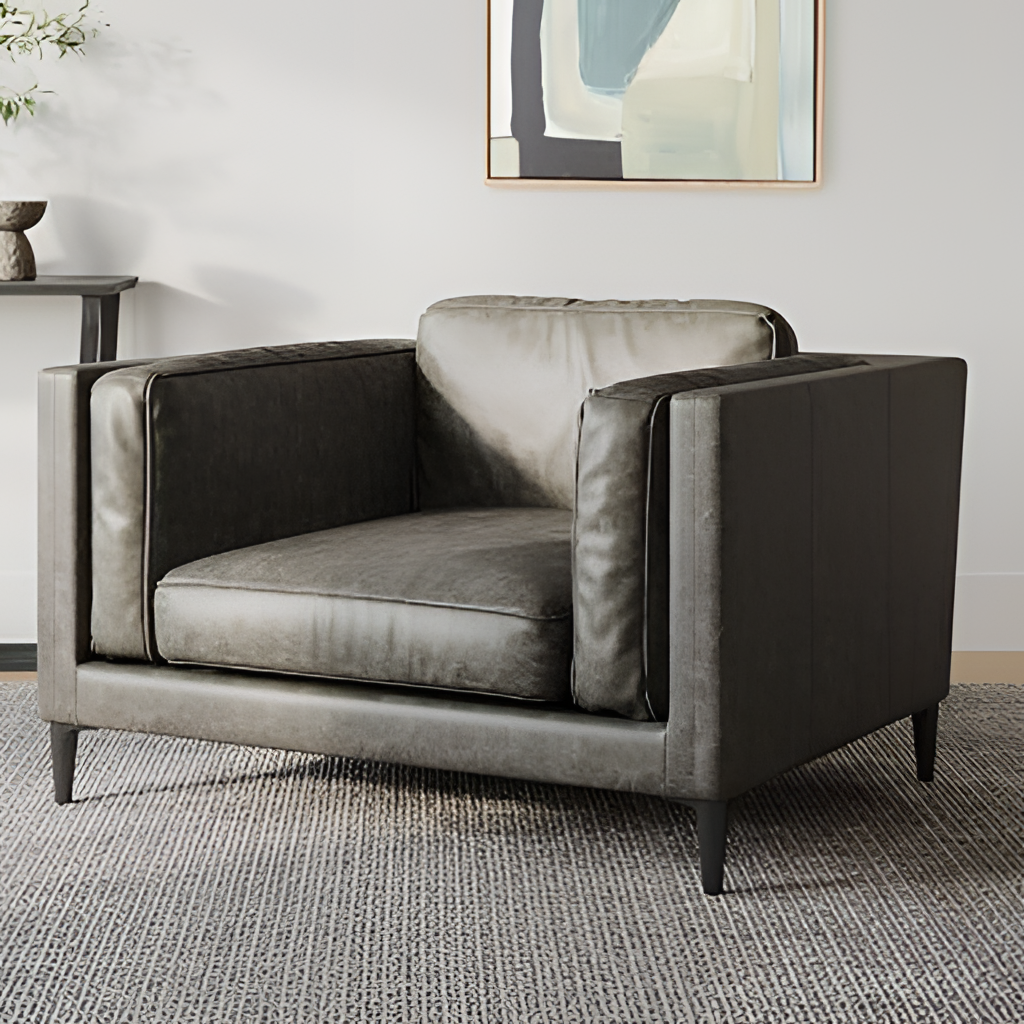
gray leather armchair, living room, modern, gray paint wallpaper, with solid pattern, gray fabric flooring, with woven pattern